Question: I have a Popover on my iPhone project:

Which shows up, when I tap on a little picture:
'''
-(void)tapDetected:(UITapGestureRecognizer *)sender
{
UIImageView *iboImageView = sender.view;
UITableView *tableView = (UITableView *)iboTableView;
NSIndexPath *index = [NSIndexPath indexPathWithIndex:iboImageView.tag];
MovieCell *cell = (MovieCell *)[tableView cellForRowAtIndexPath:[NSIndexPath indexPathForRow:iboImageView.tag inSection:0]];
[ApplicationManager getInstance].currentMovie=cell.nameLabel.text;
DemoTableController *controller = [[DemoTableController alloc] initWithStyle:UITableViewStylePlain]; //This is my popover controller (what is displayed inside popover )
FPPopoverController *popover = [[FPPopoverController alloc] initWithViewController:controller];
popover.contentSize = CGSizeMake(150,158);
[popover presentPopoverFromView:cell.iboPopImage];
}
'''
When I press on a cell I want to collapse the popover. Is there something like 'self.close'?
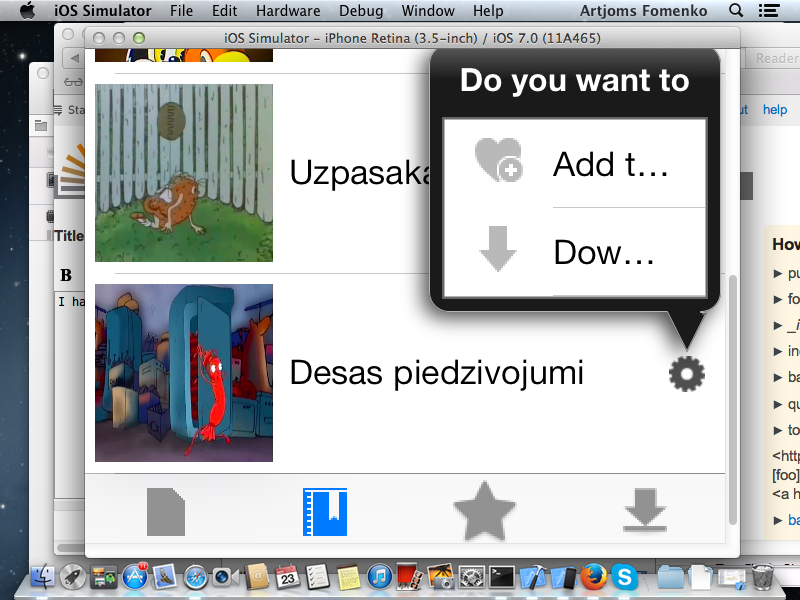
Answer: From FPPopoverController.h file:
'''
/** @brief Dismiss the popover **/
-(void)dismissPopoverAnimated:(BOOL)animated;
/** @brief Dismiss the popover with completion block for post-animation cleanup **/
typedef void (^FPPopoverCompletion)();
-(void)dismissPopoverAnimated:(BOOL)animated completion:(FPPopoverCompletion)completionBlock;
'''
Use any of these methods to dismiss controller.